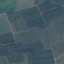
Label: PermanentCrop